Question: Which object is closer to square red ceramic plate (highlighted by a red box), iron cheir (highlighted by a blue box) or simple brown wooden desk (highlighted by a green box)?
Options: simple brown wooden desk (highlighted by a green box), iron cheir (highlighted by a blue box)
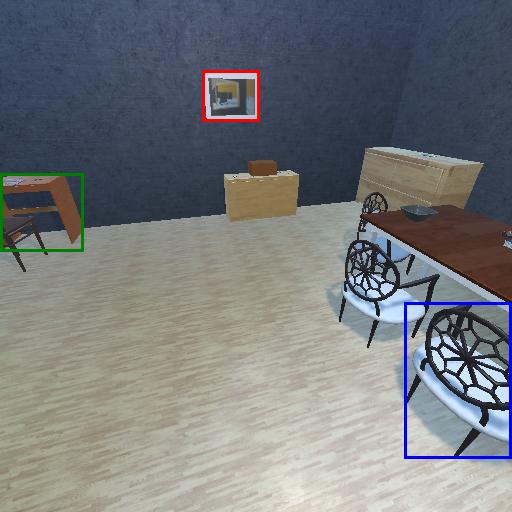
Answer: simple brown wooden desk (highlighted by a green box)